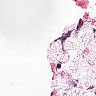
Metastatic tissue present: no